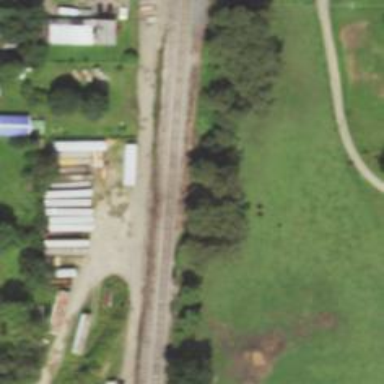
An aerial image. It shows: Disused railway siding.